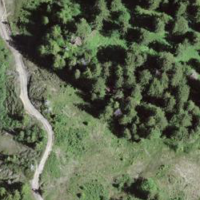
EUNIS habitat code: 44
Species observed at this site:
Bartsia alpina